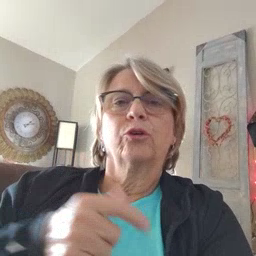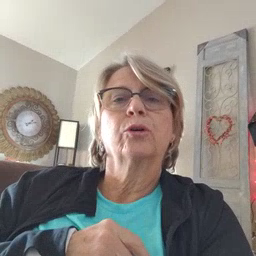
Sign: brother